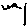
Label: line